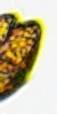
Label: Akashiwo